Field crop: tomato
Growth stage: 2
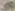
Species: solanum